Field crop: maize
Growth stage: 2
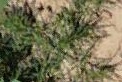
Species: salsola